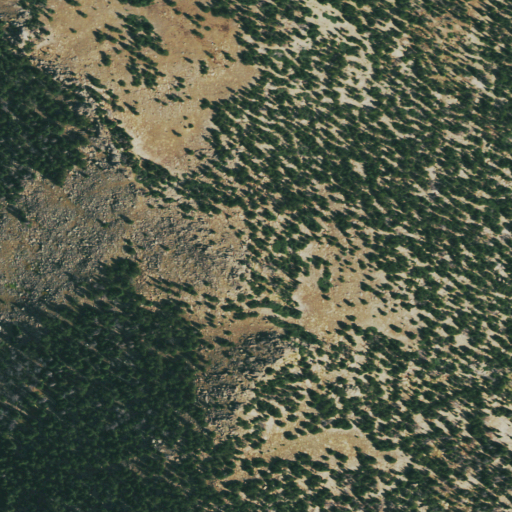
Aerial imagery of mountain in Colorado named Mount Tileston containing shrub, evergreen forest, grassland, and snow